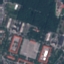
Label: Industrial